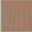
Piece: xx